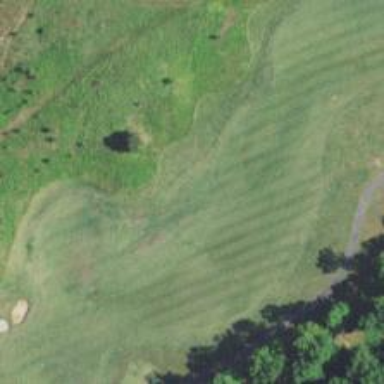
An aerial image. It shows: Golf hole.